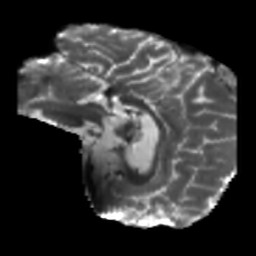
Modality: T2w
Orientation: sagittal
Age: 46
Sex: male
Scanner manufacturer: siemens
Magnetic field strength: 3 T
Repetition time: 5.47 s
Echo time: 0.0854 s